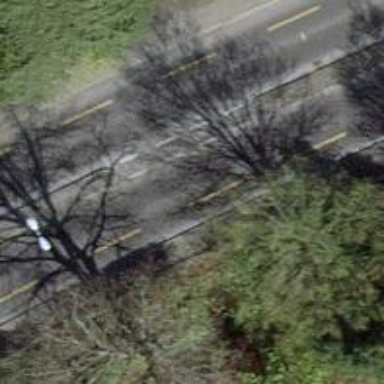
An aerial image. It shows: Secondary road with dedicated lane for cyclists.